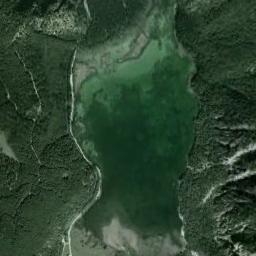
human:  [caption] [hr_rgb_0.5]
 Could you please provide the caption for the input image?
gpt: Beside the lake is green land .

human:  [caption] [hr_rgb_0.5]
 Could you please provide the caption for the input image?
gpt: The lake lies in a mountainous area covered with vegetation and the water is deep green .

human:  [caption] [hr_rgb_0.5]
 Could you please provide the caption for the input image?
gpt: An irregularly shaped turquoise lake divides the mountainous area with green vegetation into two parts .

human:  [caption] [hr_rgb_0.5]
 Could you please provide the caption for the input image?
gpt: There are many trees around the lake .

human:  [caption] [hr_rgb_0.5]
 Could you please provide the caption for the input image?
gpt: There are green forest around the lake .